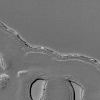
Atmospheric dust classification: not_dusty